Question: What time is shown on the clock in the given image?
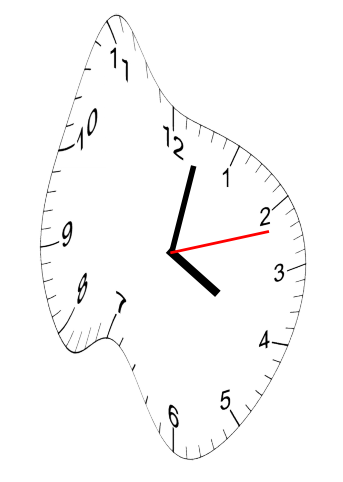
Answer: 04:02:12